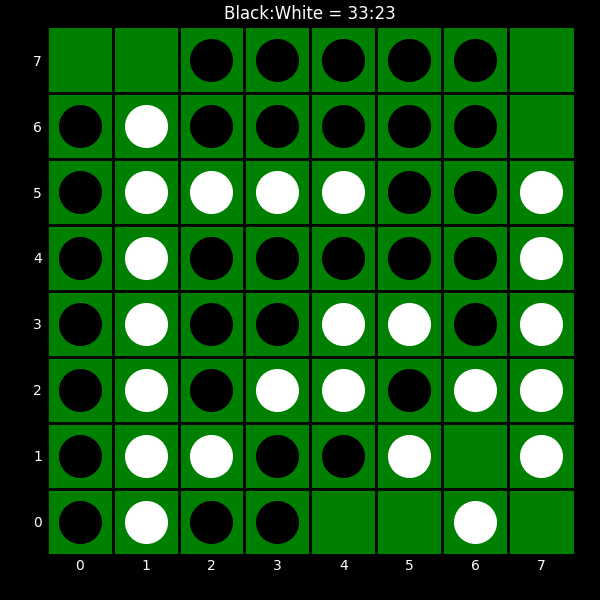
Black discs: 33
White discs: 23